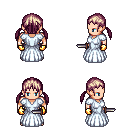
a pixel art fantasy rpg character, male body template, human, light skin, underdress, magenta pants, white blonde twin-tailed hairstyle, gold gloves, brown shoes, dagger, four views (front, back, left, right), 2x2 character sprite sheet, small pixel art, hard edges, no anti-aliasing